Question: I am drawing some textures with alpha channel, but when they are displayed it looks like the alpha channel is only binary. So a pixel is either transparent or opaque, although in the texture file itself the pixel is half-transparent. The blending is set up like this:
'''
gl.glEnable(GL10.GL_BLEND);
gl.glBlendFunc(GL10.GL_ONE, GL10.GL_ONE_MINUS_SRC_ALPHA);
'''
Is there a workaround for this problem?
The above shows how it should be like, and the below shows how it is:

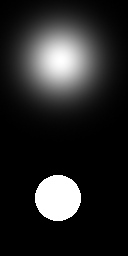
Answer: Try this:
'''
gl.glEnable(GL10.GL_BLEND);
gl.glBlendFunc(GL10.GL_SRC_ALPHA, GL10.GL_ONE_MINUS_SRC_ALPHA);
gl.glEnable(GL10.GL_ALPHA_BITS);
//draw...
gl.glDisable(GL10.GL_ALPHA_BITS);
'''